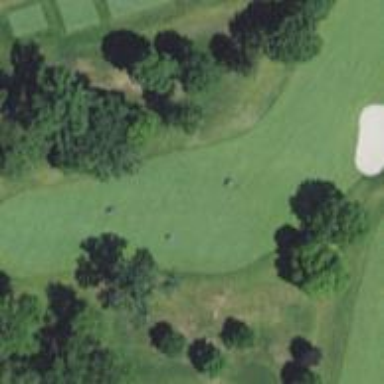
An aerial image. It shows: Golf hole.